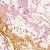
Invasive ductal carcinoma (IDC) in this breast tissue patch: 0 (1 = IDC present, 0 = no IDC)